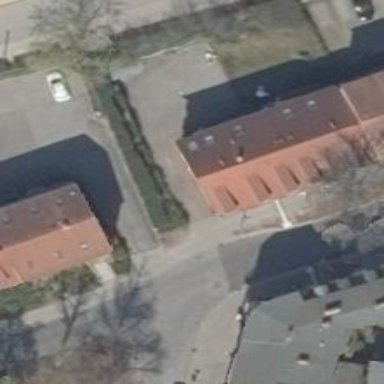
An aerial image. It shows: Apartments building with gabled roof oriented along the building.